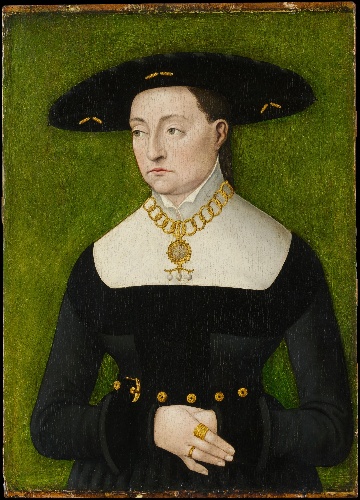
Title: Katharina Merian
Artist: Hans Brosamer
Artist bio: German, active by 1536, probably died 1552
Object type: Painting
Classification: Paintings
Medium: Oil, gold, and white metal on linden
Dimensions: Overall 18 1/4 x 13 1/8 in. (46.4 x 33.3 cm); painted surface 17 5/8 x 13 1/8 in. (44.8 x 33.3 cm)
Department: European Paintings
Credit line: The Jack and Belle Linsky Collection, 1982
Accession year: 1982
Repository: Metropolitan Museum of Art, New York, NY
Tags: Portraits|Women